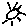
Label: sun